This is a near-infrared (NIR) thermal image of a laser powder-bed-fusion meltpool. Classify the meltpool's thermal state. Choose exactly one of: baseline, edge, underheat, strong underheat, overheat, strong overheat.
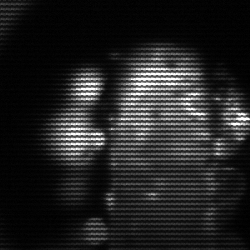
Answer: strong underheat